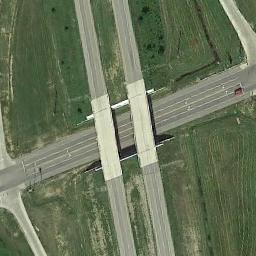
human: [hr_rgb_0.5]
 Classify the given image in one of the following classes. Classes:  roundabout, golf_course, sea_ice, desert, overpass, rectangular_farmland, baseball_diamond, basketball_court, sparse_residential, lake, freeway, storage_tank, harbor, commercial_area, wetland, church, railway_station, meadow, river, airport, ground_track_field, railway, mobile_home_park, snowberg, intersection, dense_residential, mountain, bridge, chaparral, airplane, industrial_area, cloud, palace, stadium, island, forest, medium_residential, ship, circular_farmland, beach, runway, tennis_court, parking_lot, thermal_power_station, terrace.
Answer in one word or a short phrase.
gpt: overpass